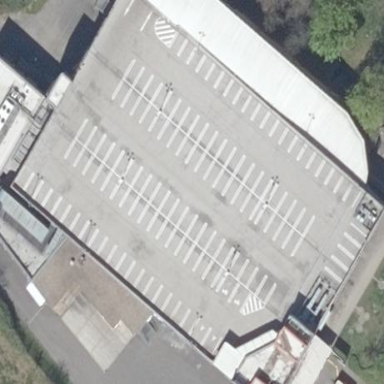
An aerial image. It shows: Rooftop parking area.